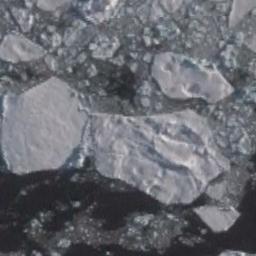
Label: sea_ice